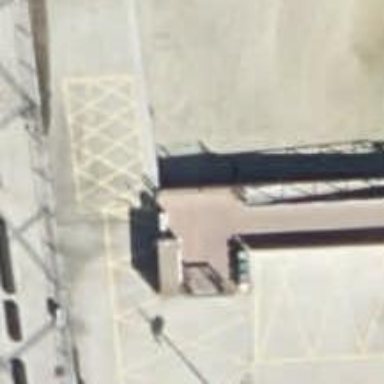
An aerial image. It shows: Slipway on leisure land.